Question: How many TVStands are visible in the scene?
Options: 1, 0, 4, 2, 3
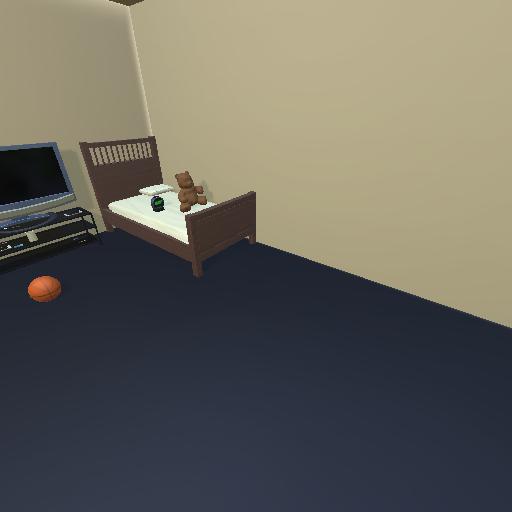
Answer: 1